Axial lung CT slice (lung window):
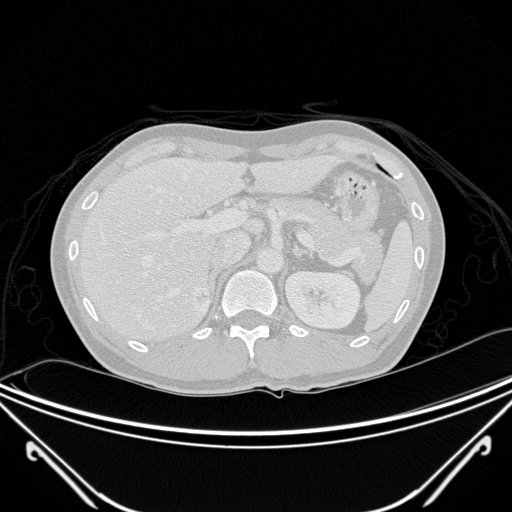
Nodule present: no